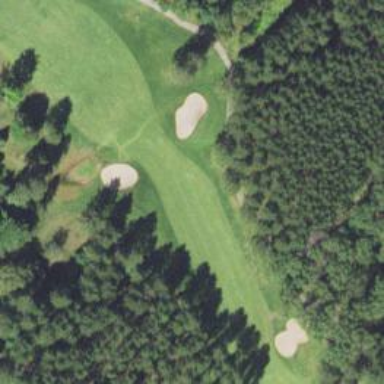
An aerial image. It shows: Golf fairway in the image.